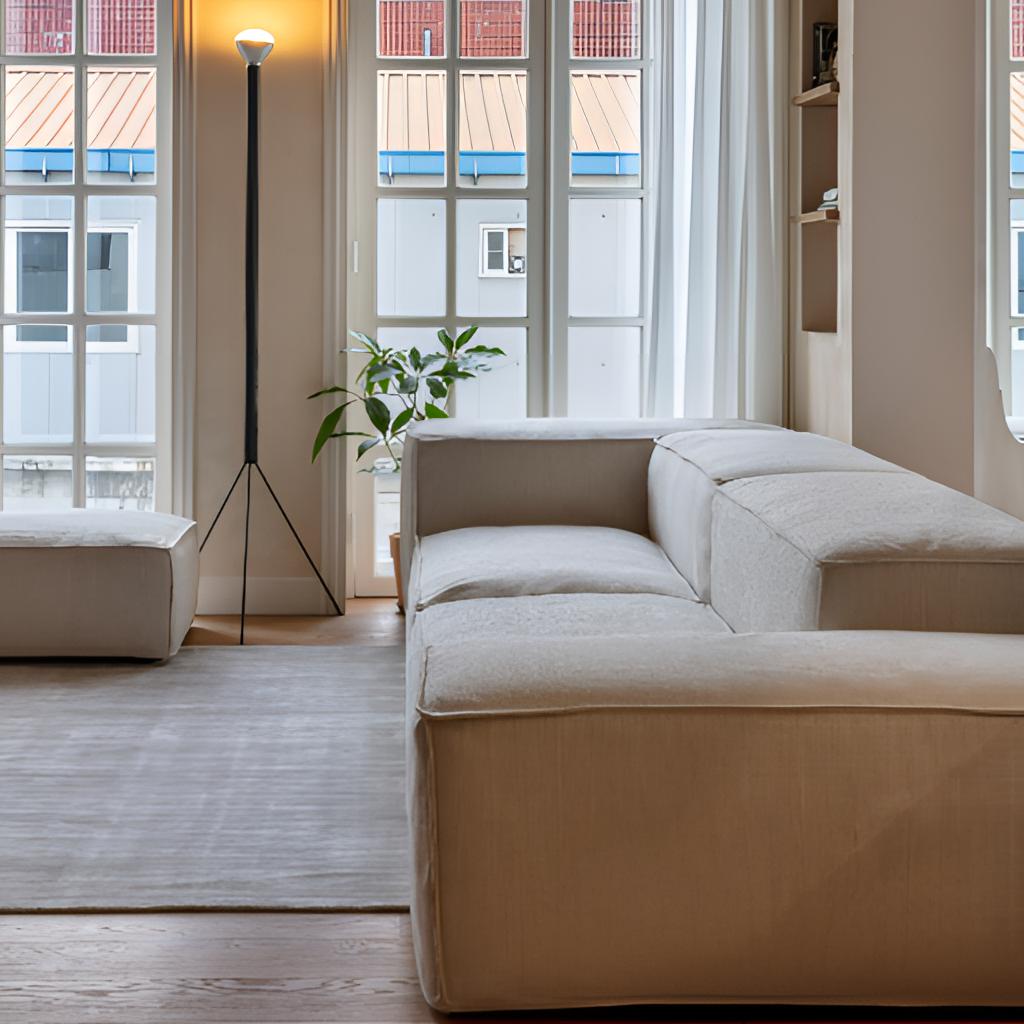
fabric sectional sofa, living room, minimalist, light brown wood flooring, with plank pattern, curtain wallpaper, with solid pattern